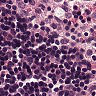
Metastatic tissue present: no